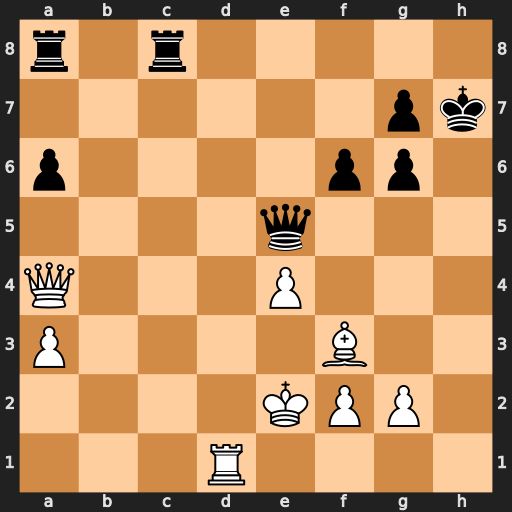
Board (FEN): r1r5/6pk/p4pp1/4q3/Q3P3/P4B2/4KPP1/3R4
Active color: w
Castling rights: -
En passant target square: -
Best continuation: Rh1+ Kg8 Qb3+ Kf8 Rh8+ Ke7 Qb7+ Rc7 Qb4+